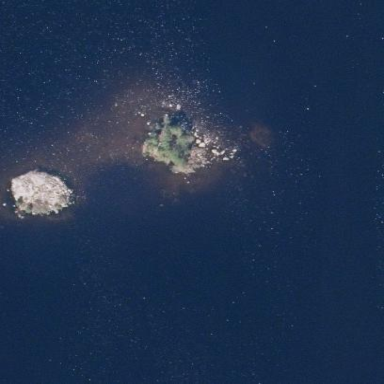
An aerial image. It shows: Islet.